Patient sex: M
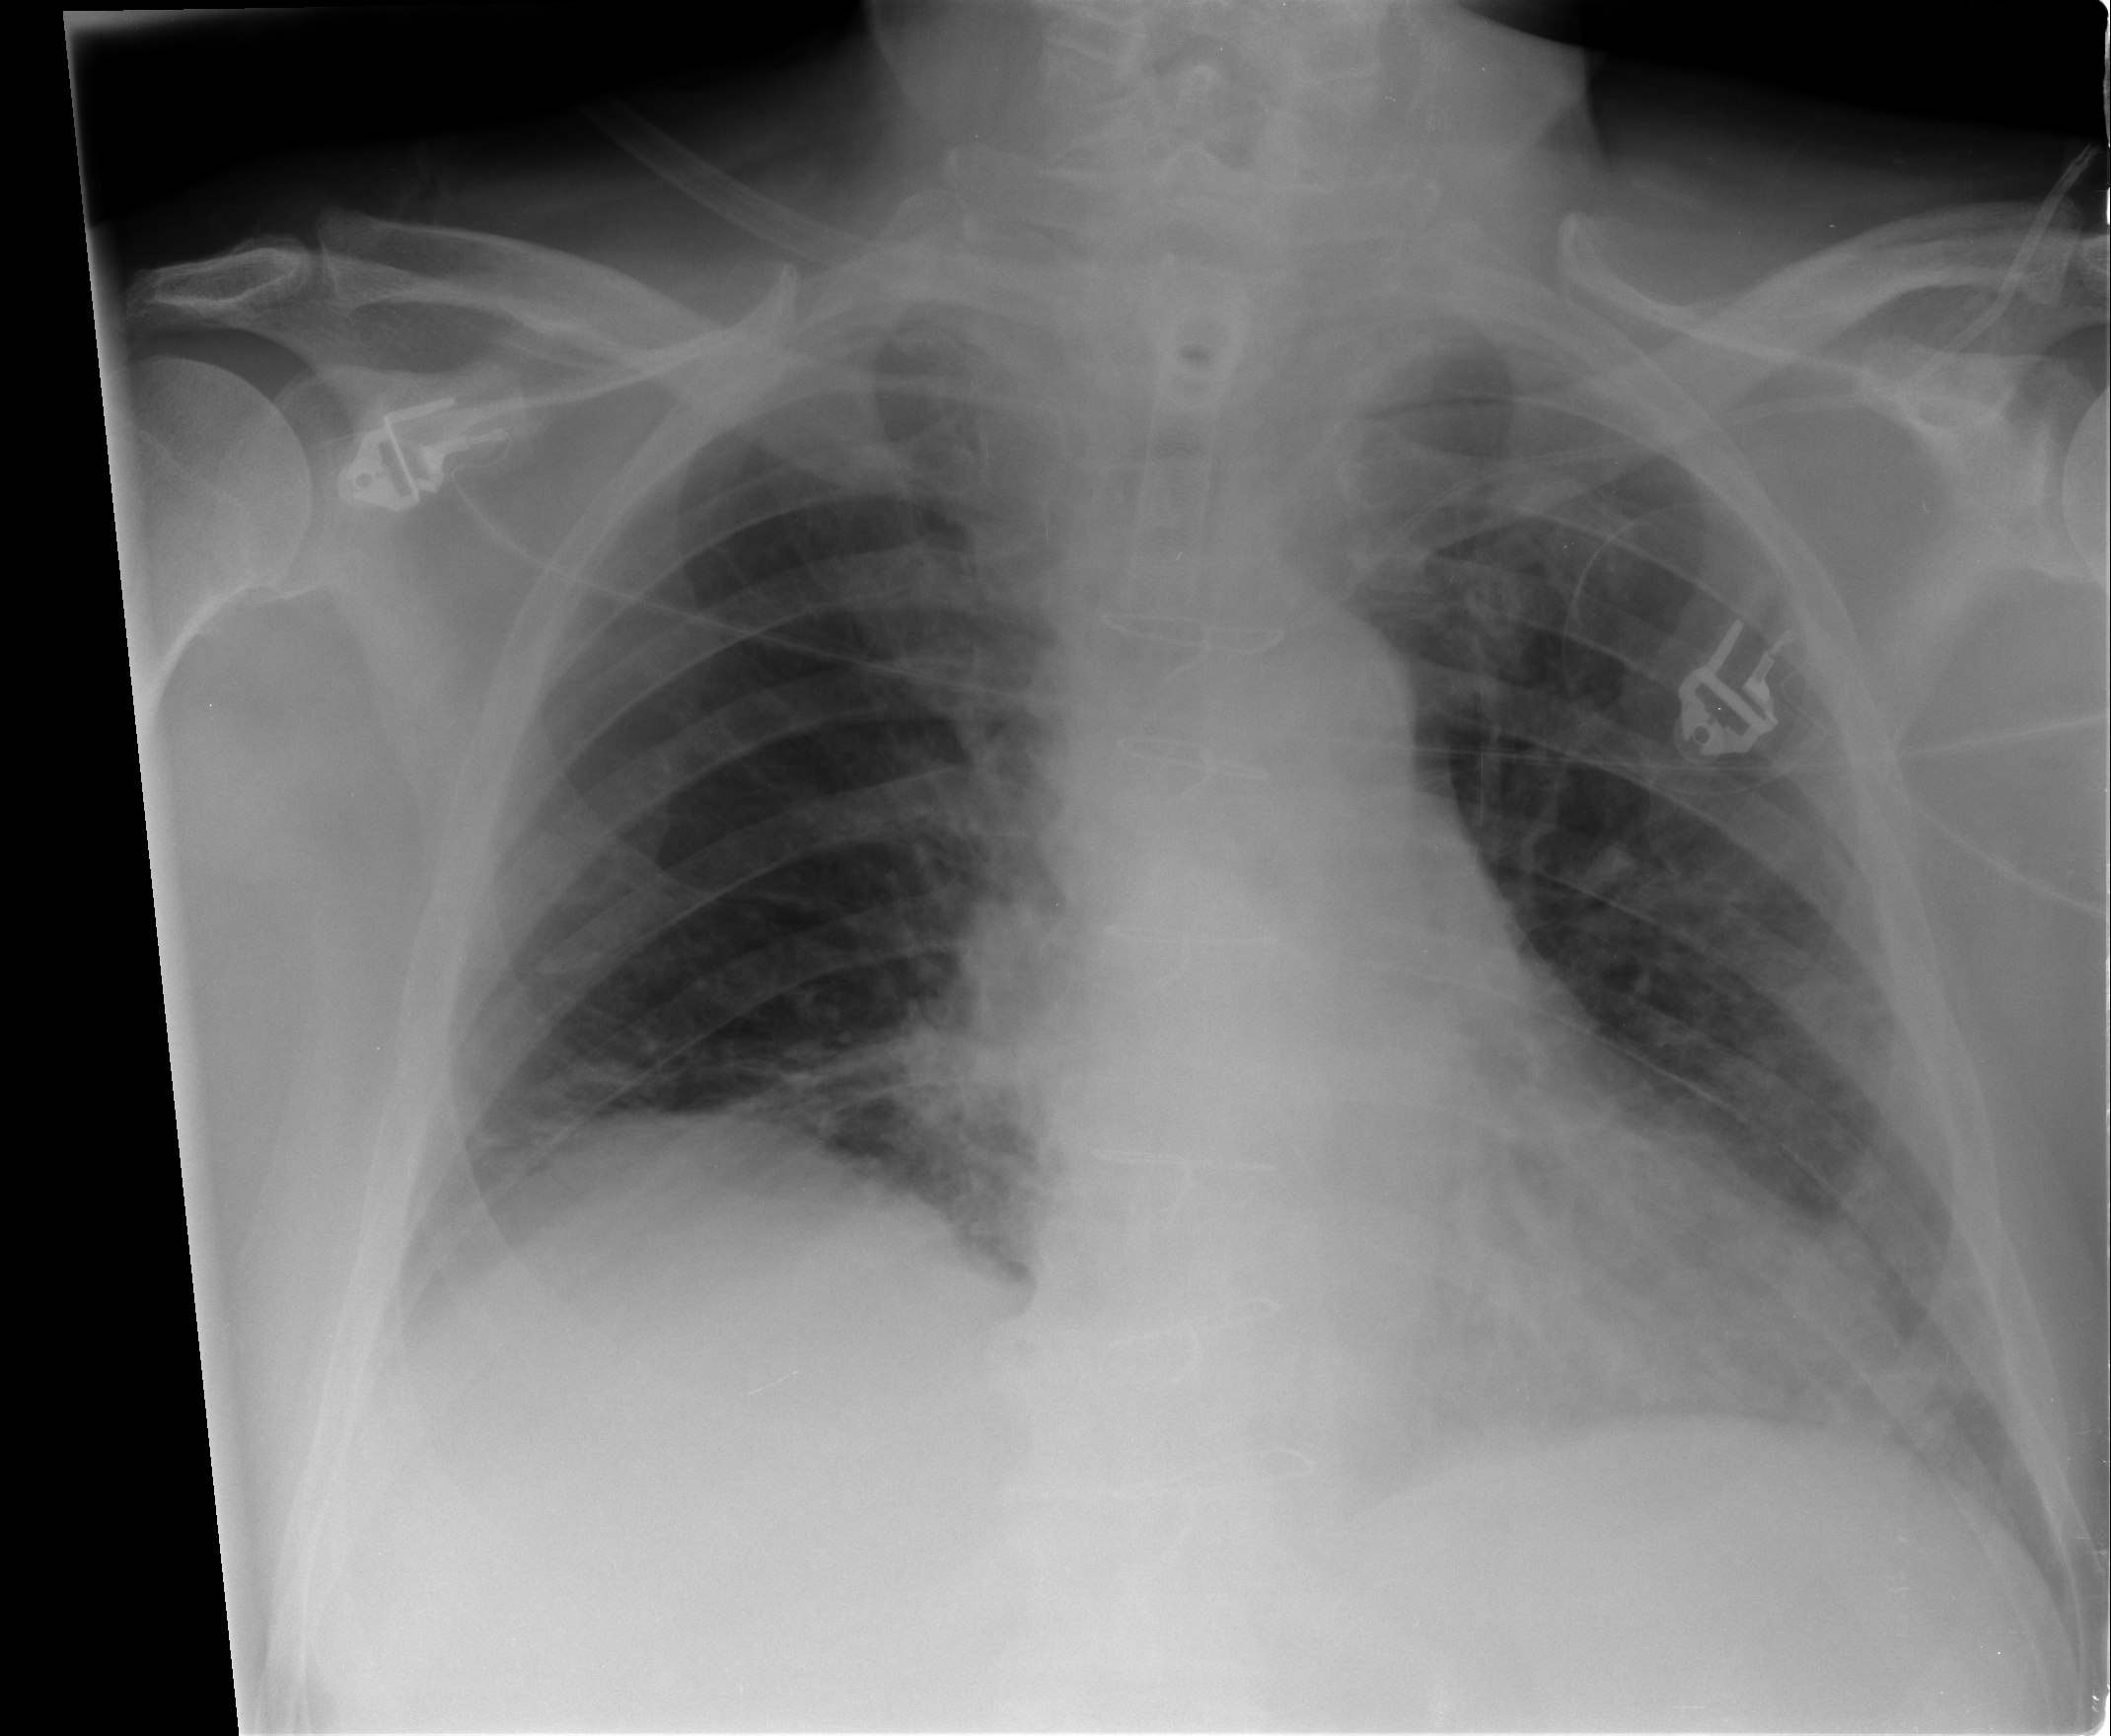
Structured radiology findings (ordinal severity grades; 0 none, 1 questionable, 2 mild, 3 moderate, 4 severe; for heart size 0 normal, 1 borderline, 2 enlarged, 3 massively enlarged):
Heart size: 2
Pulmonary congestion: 2
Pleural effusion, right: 0
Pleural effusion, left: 0
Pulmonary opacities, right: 0
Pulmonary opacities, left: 2
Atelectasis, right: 2
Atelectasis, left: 2